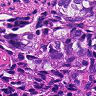
Metastatic tissue present: yes